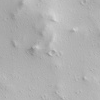
Atmospheric dust classification: not_dusty